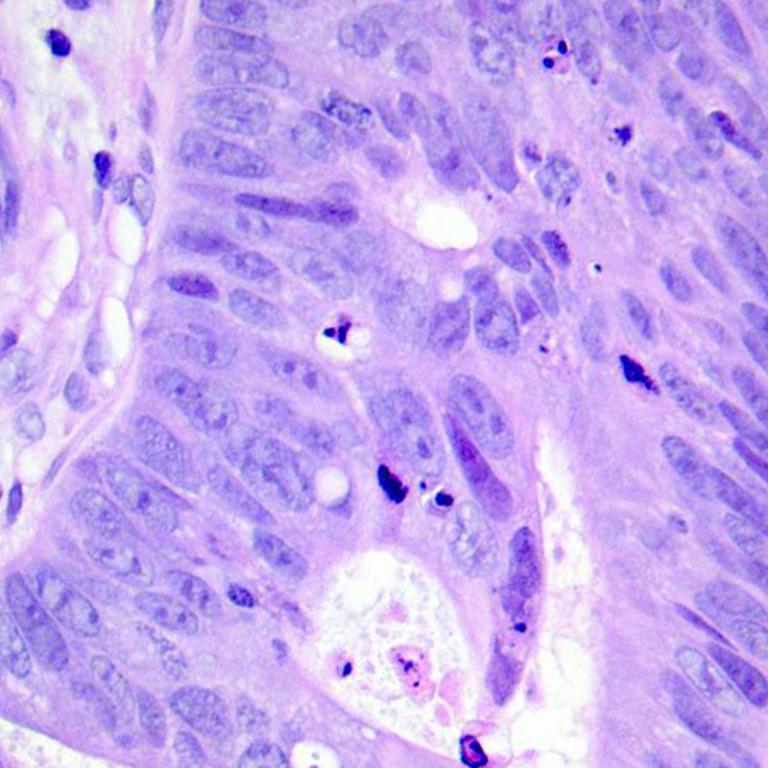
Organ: colon
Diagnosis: adenocarcinomas